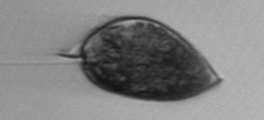
Label: Prorocentrum_micans